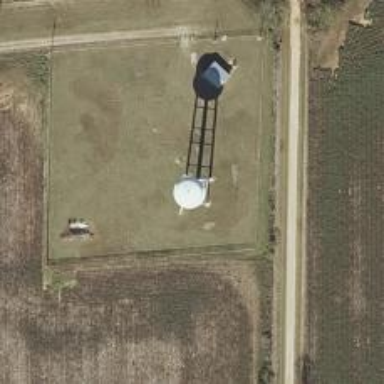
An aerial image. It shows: Water tower that is man-made.